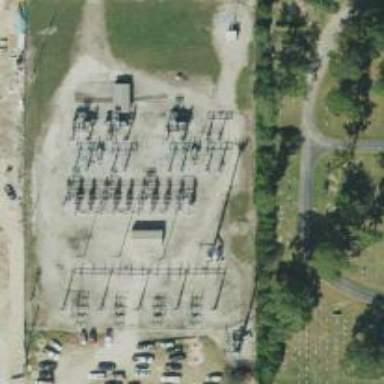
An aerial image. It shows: Outdoor distribution-level power substation enclosed by fence.